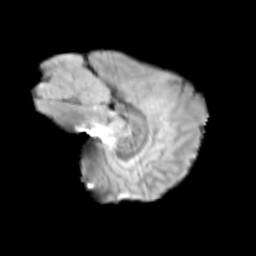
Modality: T2w
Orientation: sagittal
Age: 12
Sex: male
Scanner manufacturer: siemens
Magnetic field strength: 3 T
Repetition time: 3.8 s
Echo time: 0.07 s